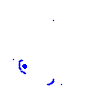
Particle: electron